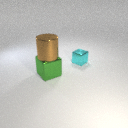
large brown metal cylinder above large green metal cube